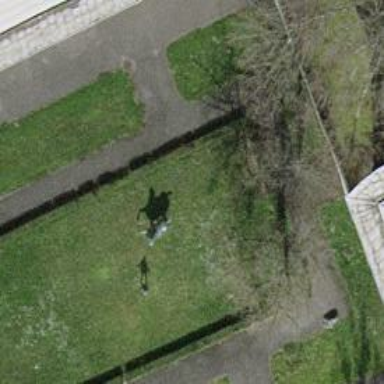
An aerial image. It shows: Statue is seen in the image.